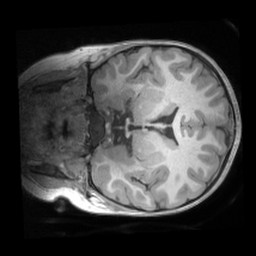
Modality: T1w
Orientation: coronal
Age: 4
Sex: female
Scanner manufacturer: siemens
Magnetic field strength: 3 T
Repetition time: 2.53 s
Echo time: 0.00164 s